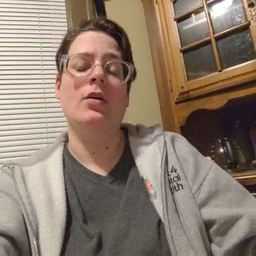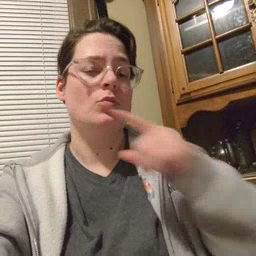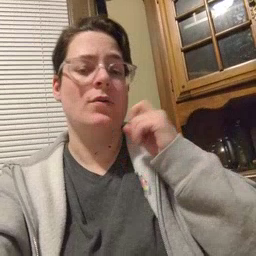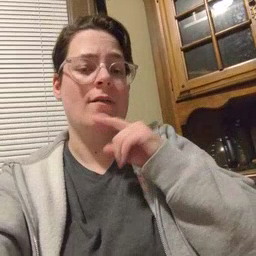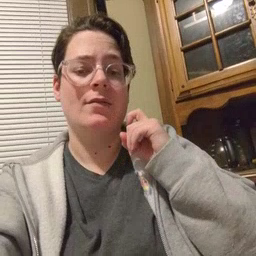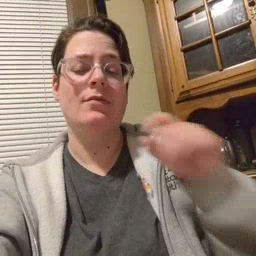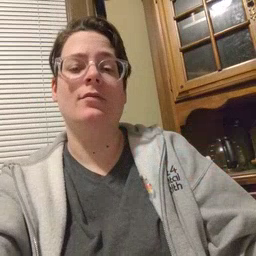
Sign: dry